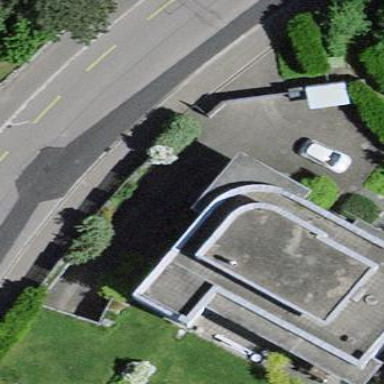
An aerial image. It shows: Simple and straightforward house.